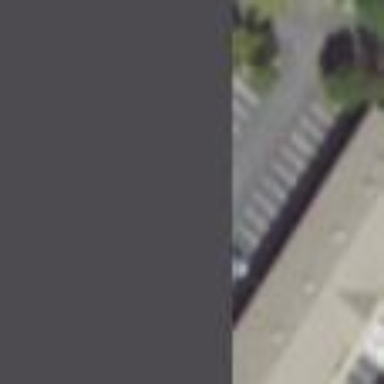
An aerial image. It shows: Parking area.